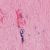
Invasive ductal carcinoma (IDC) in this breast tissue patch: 0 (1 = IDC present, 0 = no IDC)